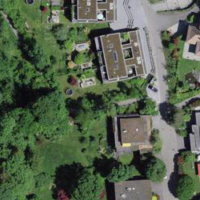
EUNIS habitat code: 55
Species observed at this site:
Eryngium alpinum